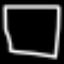
Label: square